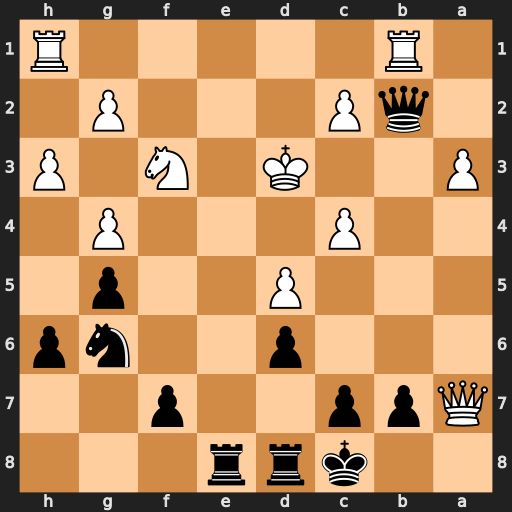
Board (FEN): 2krr3/Qpp2p2/3p2np/3P2p1/2P3P1/P2K1N1P/1qP3P1/1R5R
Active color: b
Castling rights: -
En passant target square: -
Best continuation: Nf4+ Kd2 Re2+ Kd1 Qxb1#